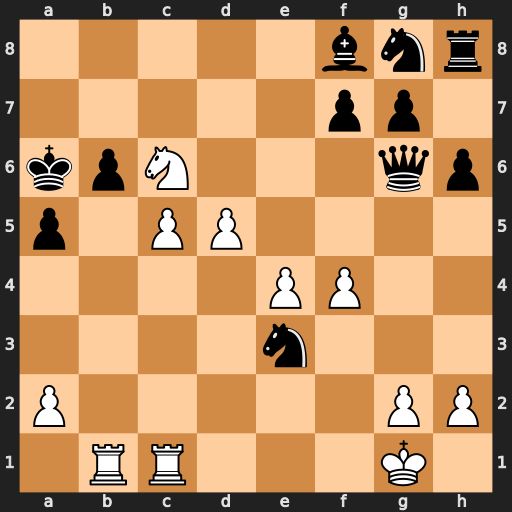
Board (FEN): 5bnr/5pp1/kpN3qp/p1PP4/4PP2/4n3/P5PP/1RR3K1
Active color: w
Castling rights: -
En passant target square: -
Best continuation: Rxb6#